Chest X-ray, PA view. Patient: 59 years old, sex M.
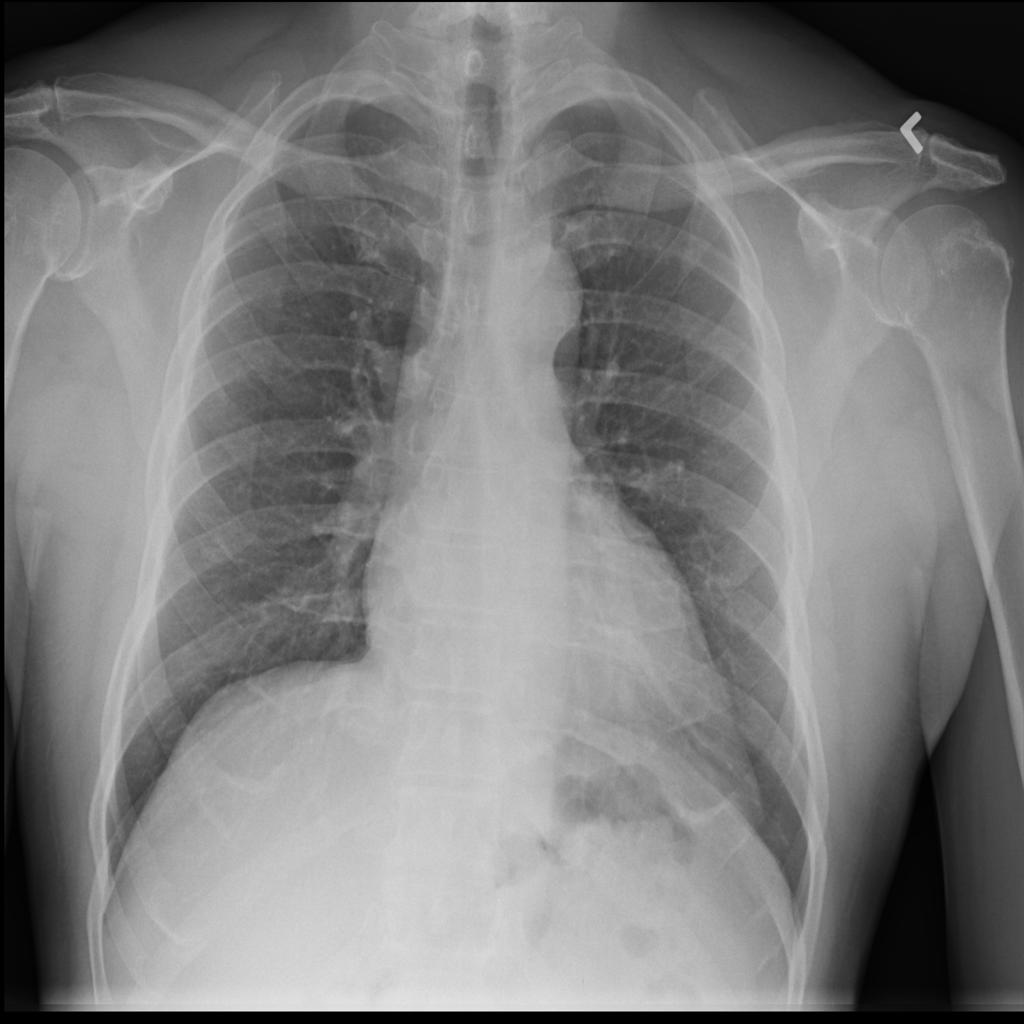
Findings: No Finding